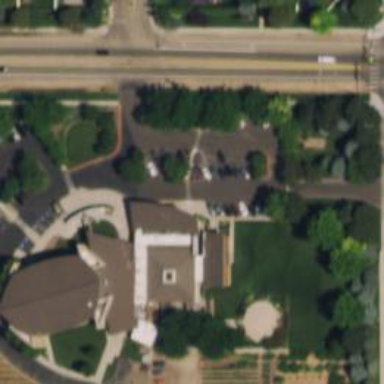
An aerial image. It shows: Church which is place of worship.